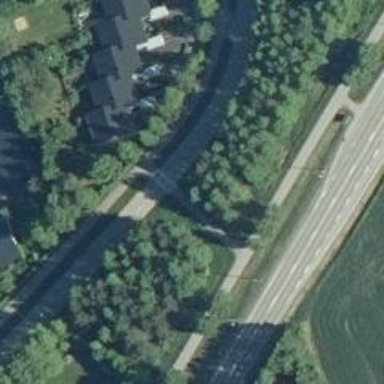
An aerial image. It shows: Cycleway.